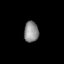
Tissue: lung
Cell type: Endothelial cells
Senescence score: 0.5711
Nuclear area (px): 297
Mean DAPI intensity: 139.97